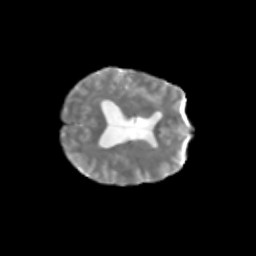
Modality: T2w
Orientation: axial
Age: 26
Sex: female
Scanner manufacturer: siemens
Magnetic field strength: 3 T
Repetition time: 1.8 s
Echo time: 0.07 s